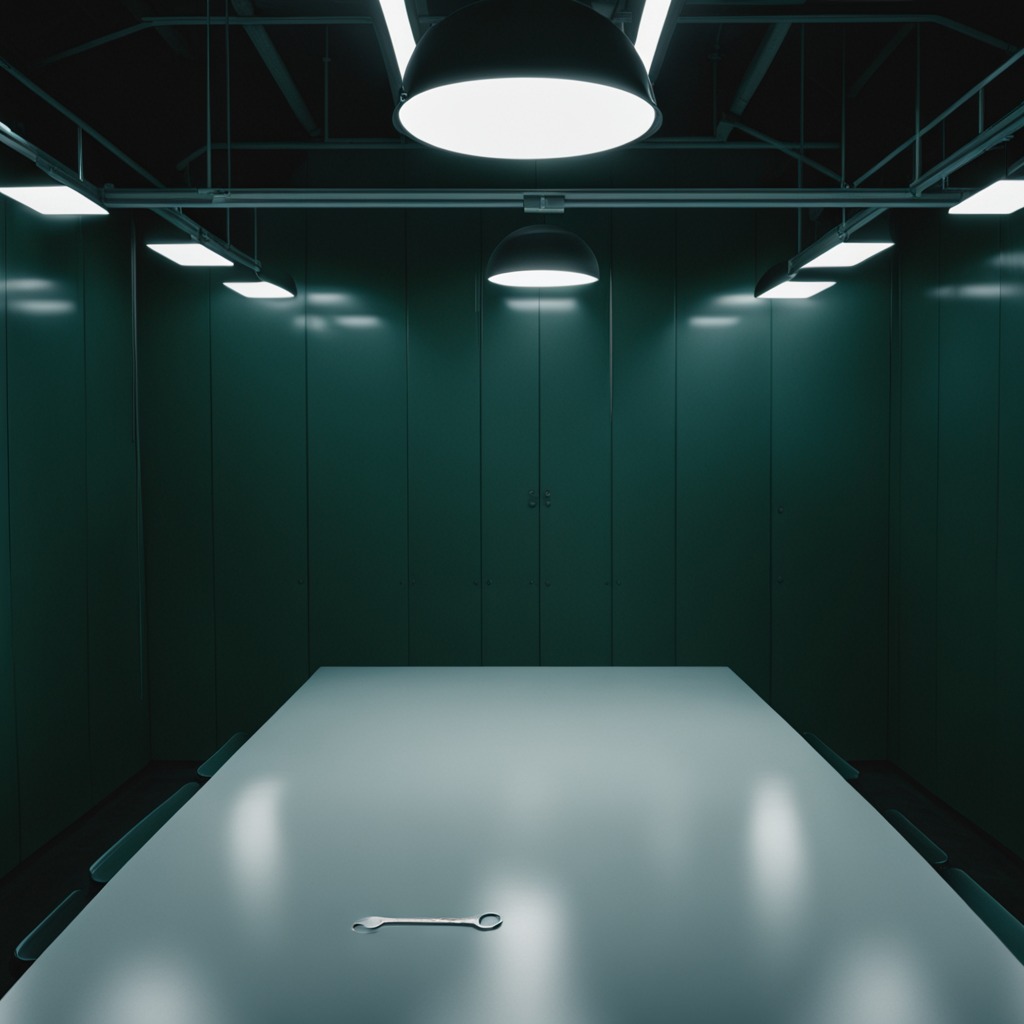
An wrench is lying on a clean empty table in a railway signal maintenance room.